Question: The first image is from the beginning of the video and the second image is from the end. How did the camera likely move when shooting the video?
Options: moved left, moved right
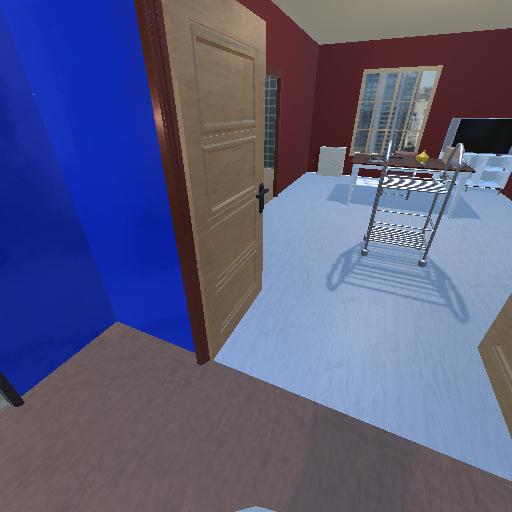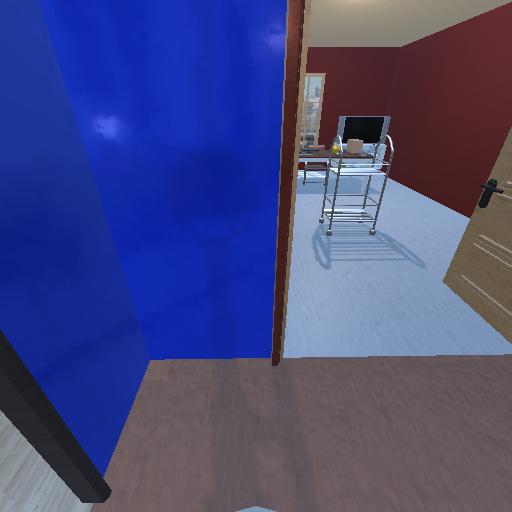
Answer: moved left